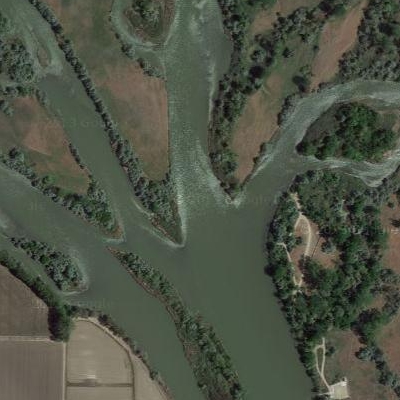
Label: RiverLake